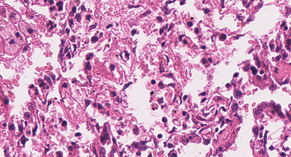
Tumor epithelial tissue: no
Tumor-associated stroma tissue: no
Normal tissue: yes